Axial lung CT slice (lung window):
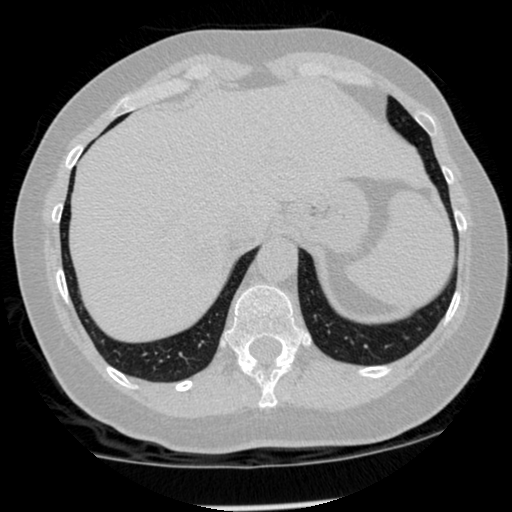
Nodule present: no